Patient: sex F, age 59
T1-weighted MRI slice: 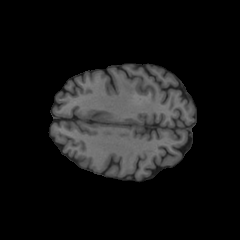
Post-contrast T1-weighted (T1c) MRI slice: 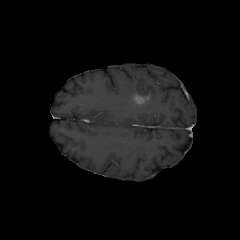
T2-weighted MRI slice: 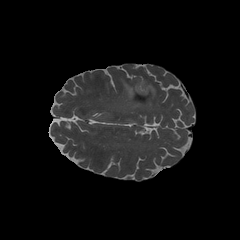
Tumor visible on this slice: yes
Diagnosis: Glioblastoma, IDH-wildtype
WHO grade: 4